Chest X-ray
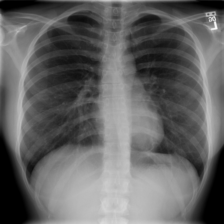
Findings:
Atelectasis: negative
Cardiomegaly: negative
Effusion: negative
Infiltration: negative
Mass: negative
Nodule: negative
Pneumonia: negative
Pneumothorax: negative
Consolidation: positive
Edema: negative
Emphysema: negative
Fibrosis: negative
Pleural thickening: negative
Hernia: negative